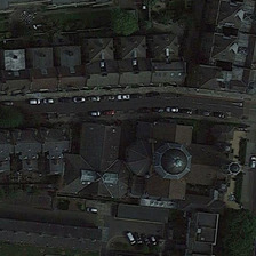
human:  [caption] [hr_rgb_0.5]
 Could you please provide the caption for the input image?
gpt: Lined up in a row of two rows of churches.

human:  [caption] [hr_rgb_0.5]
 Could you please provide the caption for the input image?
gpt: at the coner of the streets sits a cross like church with a black round roof on its heart .

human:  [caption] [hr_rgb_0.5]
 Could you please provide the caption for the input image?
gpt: A church with a spherical roof is next to the road at some parking lots.

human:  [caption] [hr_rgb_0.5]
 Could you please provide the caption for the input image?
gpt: A row of houses, opposite a church with two domes.

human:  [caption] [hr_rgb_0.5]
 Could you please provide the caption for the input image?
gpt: The church with a spherical roof is next to a road with several cars.